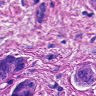
Metastatic tissue present: yes